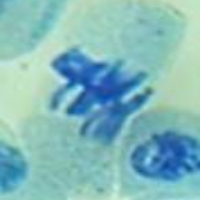
Label: metaphase